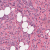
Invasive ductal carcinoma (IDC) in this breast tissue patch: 1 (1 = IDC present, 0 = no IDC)